Field crop: maize
Growth stage: 2
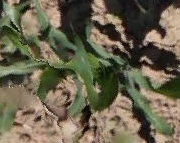
Species: maize